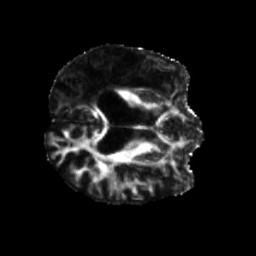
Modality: FA
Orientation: axial
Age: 52
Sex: male
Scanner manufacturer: siemens
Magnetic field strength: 3 T
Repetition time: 5.25 s
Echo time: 0.08 s